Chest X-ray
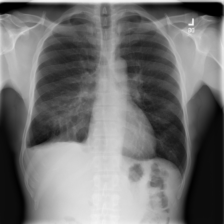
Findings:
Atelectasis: negative
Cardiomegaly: negative
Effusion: positive
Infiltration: negative
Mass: negative
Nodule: negative
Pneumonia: negative
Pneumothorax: negative
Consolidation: negative
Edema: negative
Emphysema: negative
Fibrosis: positive
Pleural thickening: negative
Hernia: negative